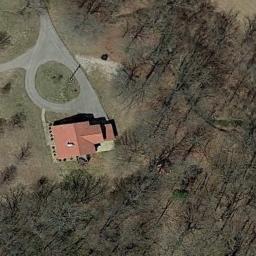
Label: residential